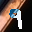
Label: 9